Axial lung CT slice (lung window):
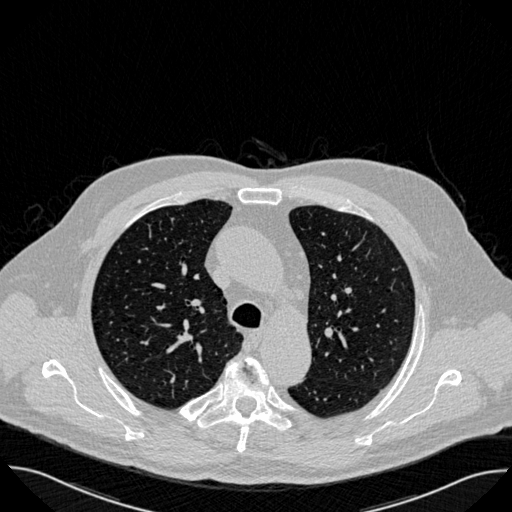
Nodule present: no